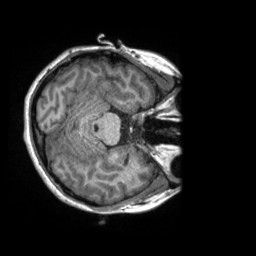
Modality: T1w
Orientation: axial
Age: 22
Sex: female
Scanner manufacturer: siemens
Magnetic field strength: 3 T
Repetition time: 2.3 s
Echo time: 0.00288 s